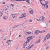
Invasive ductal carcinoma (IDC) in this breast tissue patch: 1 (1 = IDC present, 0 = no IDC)